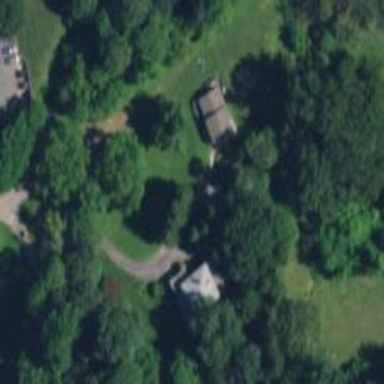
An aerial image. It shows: Driveway.